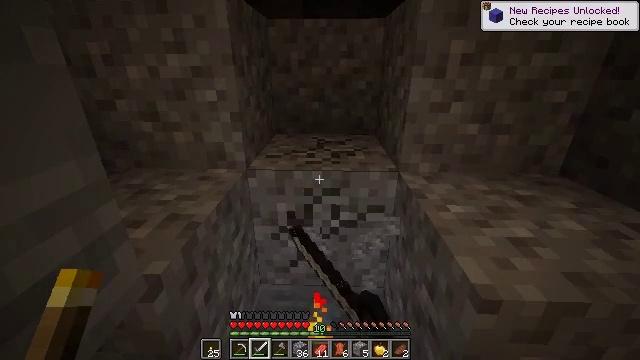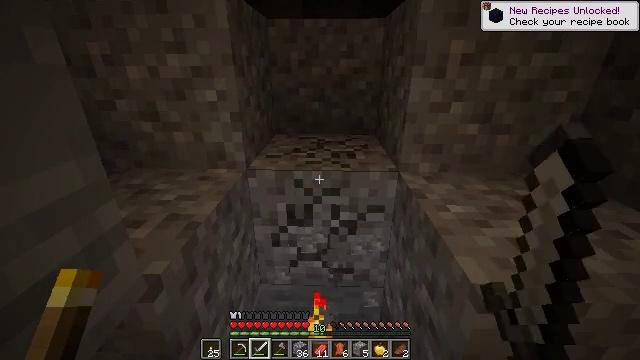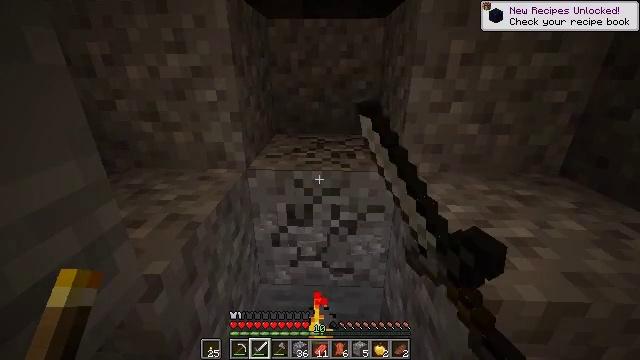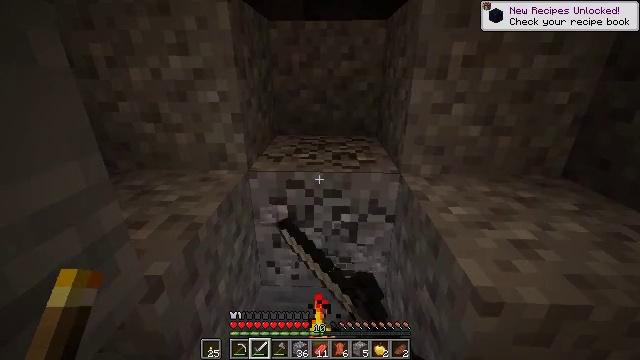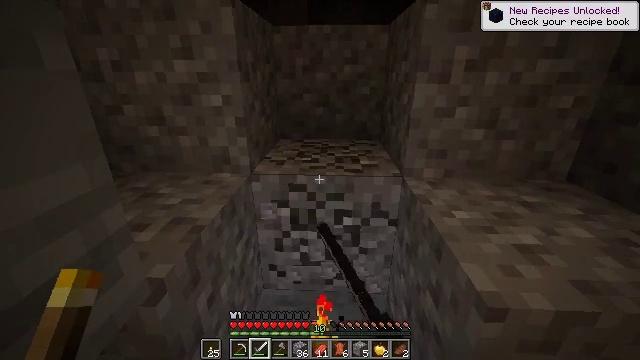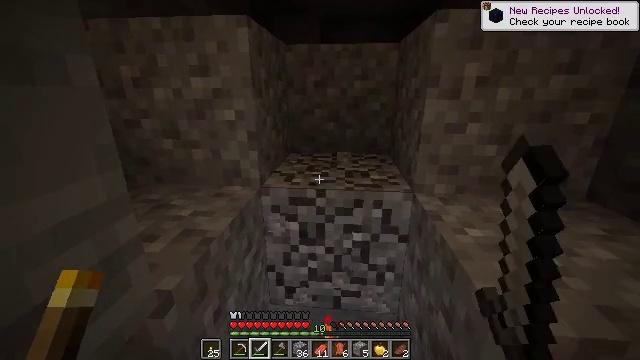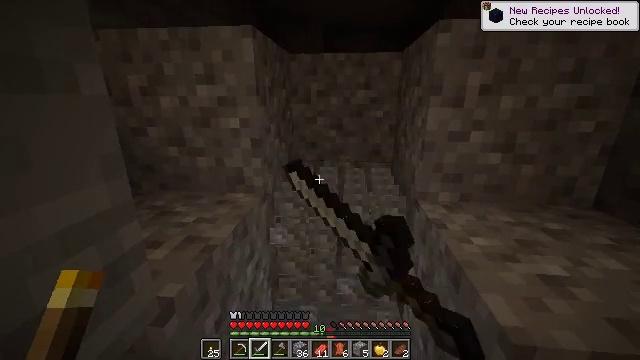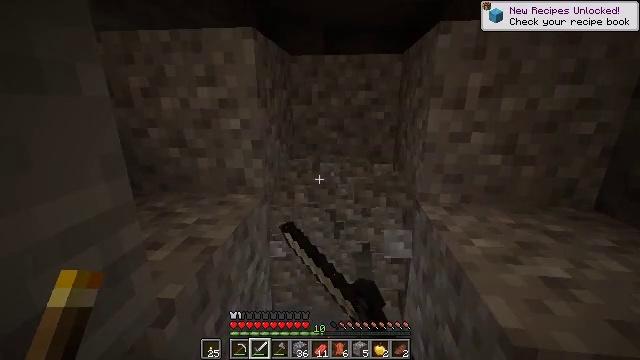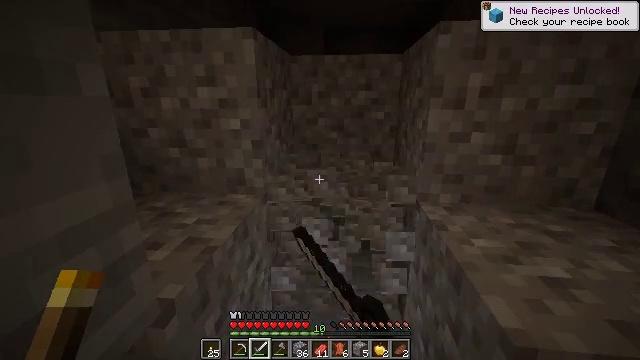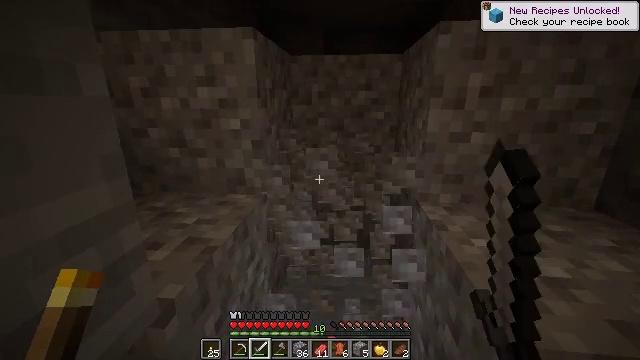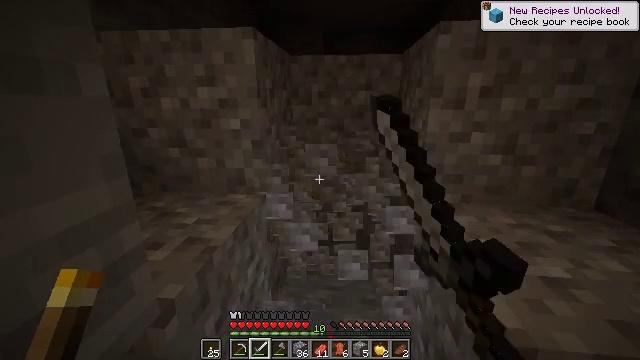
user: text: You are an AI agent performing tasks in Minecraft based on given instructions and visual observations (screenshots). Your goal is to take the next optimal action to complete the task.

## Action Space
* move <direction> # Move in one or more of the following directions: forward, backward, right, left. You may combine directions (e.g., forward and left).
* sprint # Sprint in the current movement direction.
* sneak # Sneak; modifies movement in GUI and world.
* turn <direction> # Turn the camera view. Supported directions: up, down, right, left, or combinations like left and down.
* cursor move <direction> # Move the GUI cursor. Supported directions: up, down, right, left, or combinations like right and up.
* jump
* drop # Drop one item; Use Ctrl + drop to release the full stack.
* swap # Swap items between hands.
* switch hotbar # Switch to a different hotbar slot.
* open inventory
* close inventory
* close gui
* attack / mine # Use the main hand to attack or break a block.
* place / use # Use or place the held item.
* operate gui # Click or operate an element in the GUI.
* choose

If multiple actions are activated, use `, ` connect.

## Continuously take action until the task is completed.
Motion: motion action
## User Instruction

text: Break the gravel block.
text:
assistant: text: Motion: attack / mine
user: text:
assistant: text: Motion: attack / mine
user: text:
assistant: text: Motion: attack / mine
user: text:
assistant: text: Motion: attack / mine
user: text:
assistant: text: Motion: turn left and up, attack / mine
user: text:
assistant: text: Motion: turn up, attack / mine
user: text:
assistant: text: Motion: attack / mine
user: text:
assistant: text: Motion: attack / mine
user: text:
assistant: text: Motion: attack / mine
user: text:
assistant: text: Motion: attack / mine
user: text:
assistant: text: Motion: attack / mine